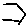
Label: hexagon